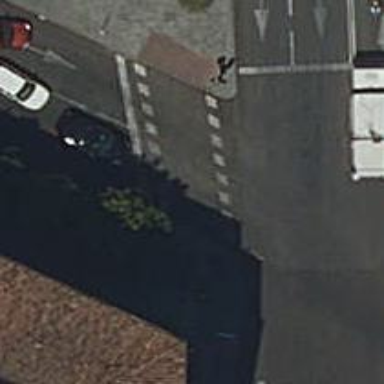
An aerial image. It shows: Tertiary road with asphalt surface that includes shared lane for cyclists.